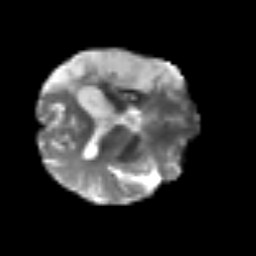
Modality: T2w
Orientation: axial
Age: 46
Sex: male
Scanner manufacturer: siemens
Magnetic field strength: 3 T
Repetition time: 3.2 s
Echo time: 0.081 s